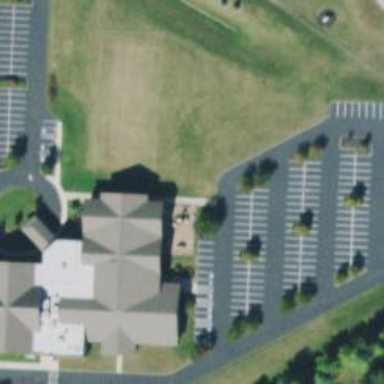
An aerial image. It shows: Parking lot with asphalt surface at Patterson Park Church.